Interaction volume radius: 10 \u00c5
Interaction volume height: 10 \u00c5
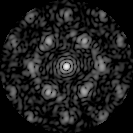
Disorder parameter: 0.5375